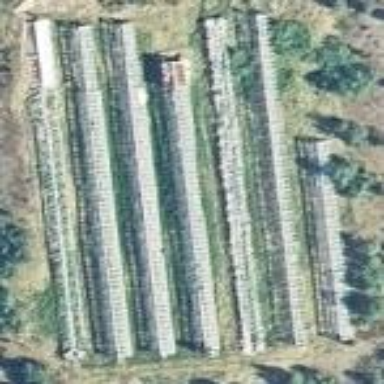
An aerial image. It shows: Greenhouse used for horticulture.